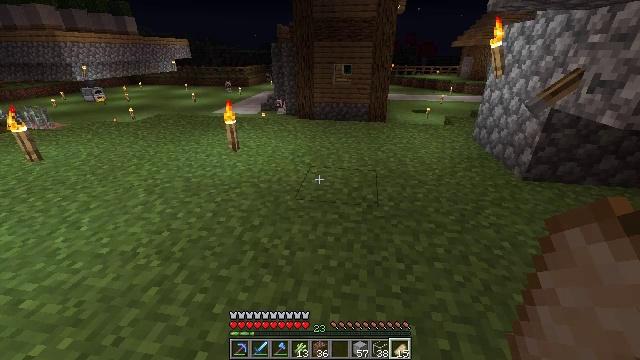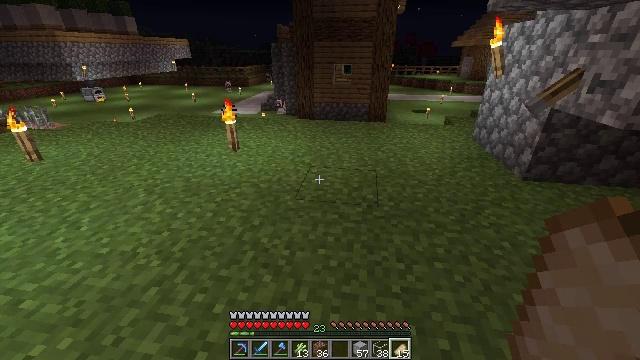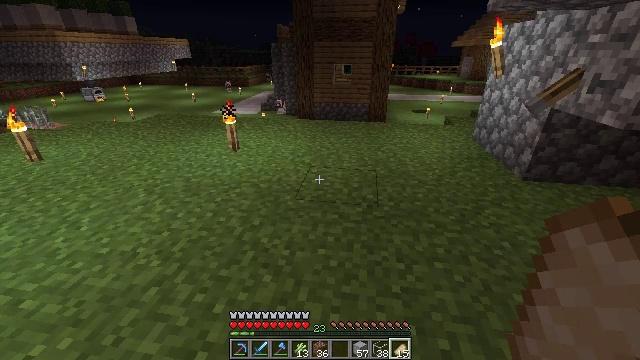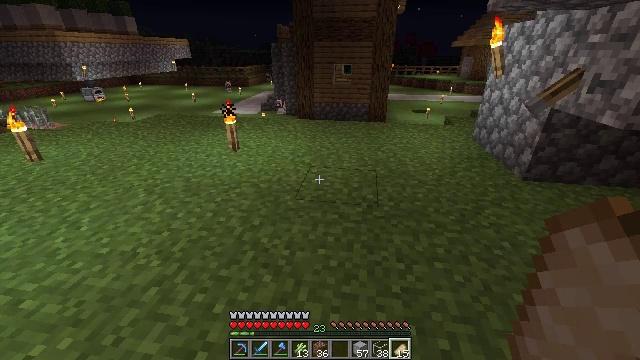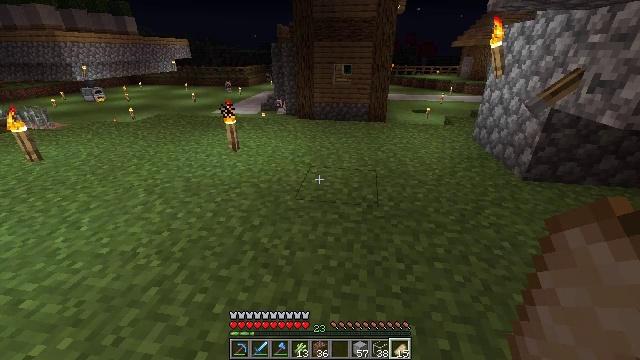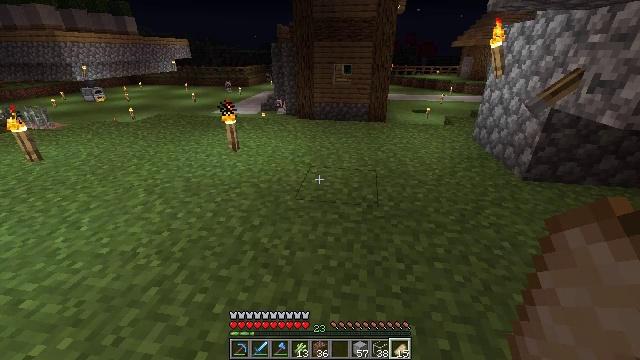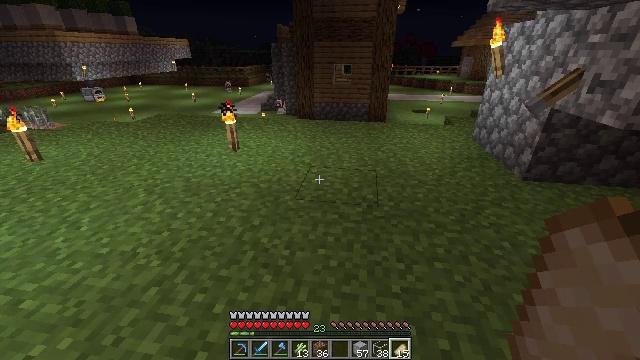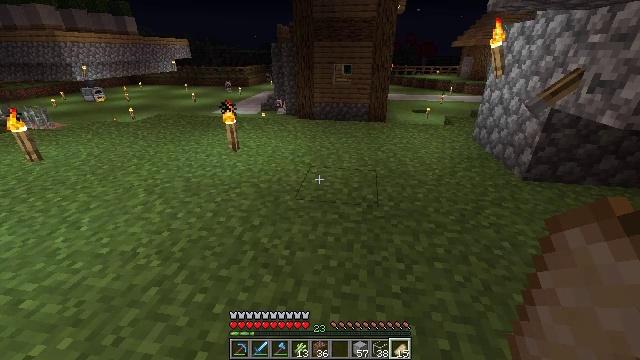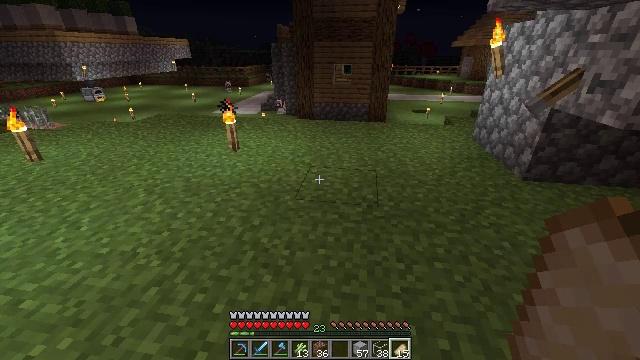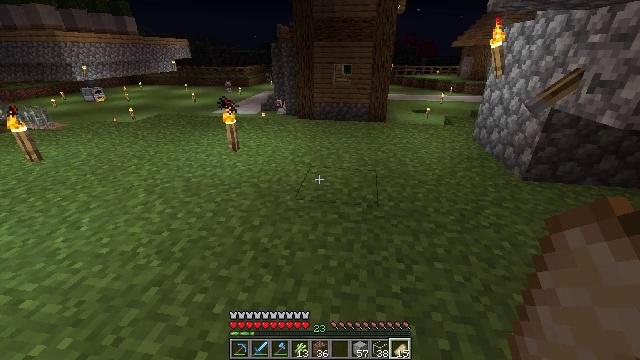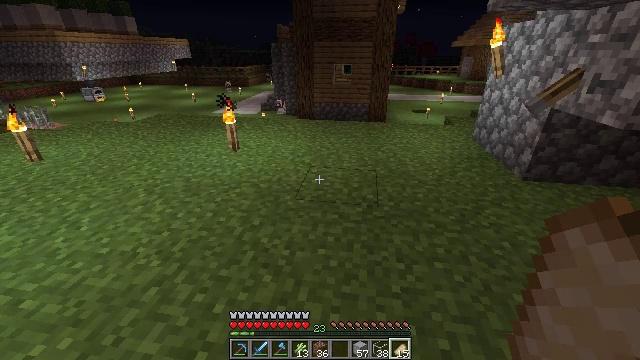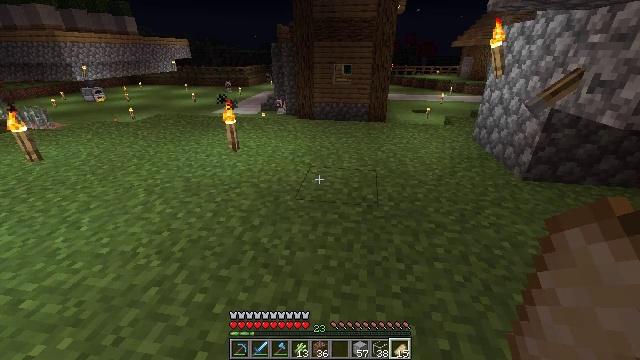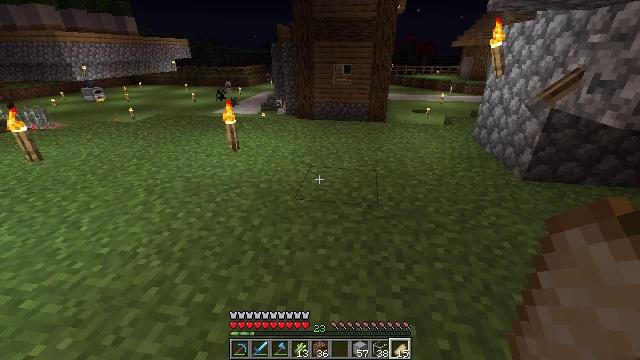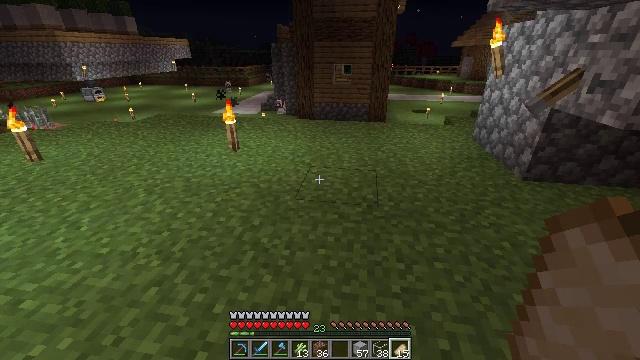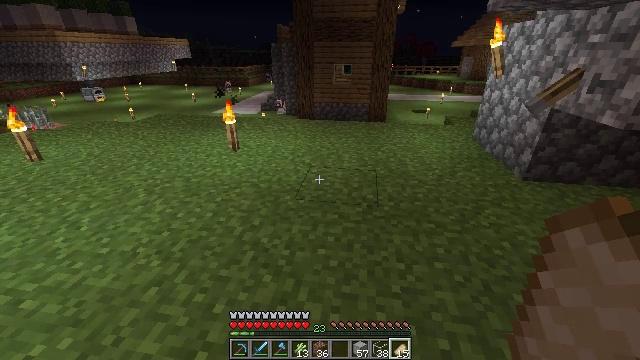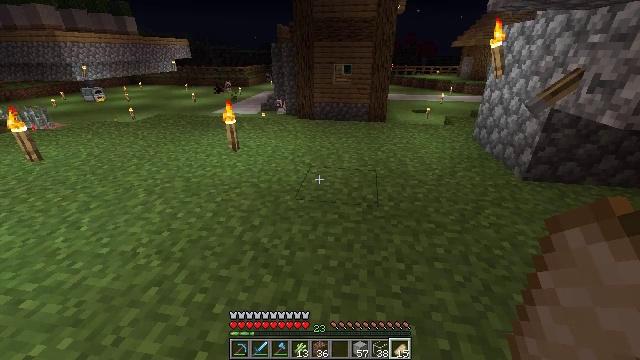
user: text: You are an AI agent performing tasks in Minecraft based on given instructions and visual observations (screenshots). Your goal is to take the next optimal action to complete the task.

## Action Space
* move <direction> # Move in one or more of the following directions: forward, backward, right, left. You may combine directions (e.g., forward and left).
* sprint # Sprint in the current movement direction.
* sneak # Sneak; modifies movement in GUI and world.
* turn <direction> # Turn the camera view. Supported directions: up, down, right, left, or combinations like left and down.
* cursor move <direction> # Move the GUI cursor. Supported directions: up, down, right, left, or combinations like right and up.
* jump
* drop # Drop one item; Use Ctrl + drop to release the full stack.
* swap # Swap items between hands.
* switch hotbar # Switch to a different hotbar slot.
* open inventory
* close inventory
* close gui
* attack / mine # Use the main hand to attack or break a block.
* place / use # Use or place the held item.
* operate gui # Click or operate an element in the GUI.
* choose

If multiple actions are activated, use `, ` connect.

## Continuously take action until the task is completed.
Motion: motion action
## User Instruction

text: Use cactus to craft a green dye.
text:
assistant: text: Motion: use / place
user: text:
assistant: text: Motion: use / place
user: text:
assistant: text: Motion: use / place
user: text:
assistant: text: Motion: use / place
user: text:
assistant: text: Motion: use / place
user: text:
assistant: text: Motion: use / place
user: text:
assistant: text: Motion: use / place
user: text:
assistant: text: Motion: use / place
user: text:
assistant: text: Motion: use / place
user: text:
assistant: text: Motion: use / place
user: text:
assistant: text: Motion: use / place
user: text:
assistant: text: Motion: use / place
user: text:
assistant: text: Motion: use / place
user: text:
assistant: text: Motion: use / place
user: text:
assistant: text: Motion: use / place
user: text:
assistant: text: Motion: use / place
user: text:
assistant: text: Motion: use / place
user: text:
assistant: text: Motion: use / place
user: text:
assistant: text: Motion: no_op
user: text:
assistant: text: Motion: no_op
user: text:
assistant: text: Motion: no_op
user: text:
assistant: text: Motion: no_op
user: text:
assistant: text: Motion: no_op
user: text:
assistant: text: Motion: no_op
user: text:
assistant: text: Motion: no_op
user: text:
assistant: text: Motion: turn down
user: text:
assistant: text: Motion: no_op
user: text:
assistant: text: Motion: no_op
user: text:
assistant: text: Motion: no_op
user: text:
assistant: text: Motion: no_op